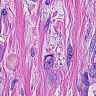
Metastatic tissue present: yes